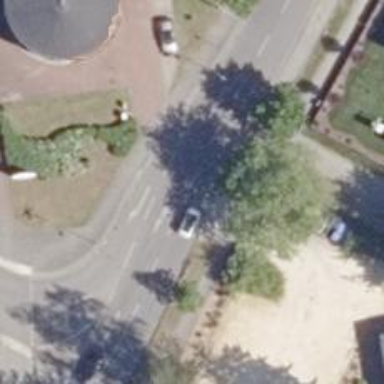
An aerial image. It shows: Secondary road with asphalt surface and sidewalks on both sides.